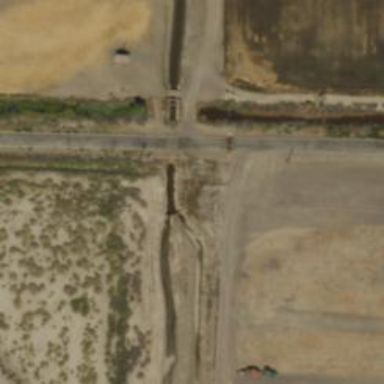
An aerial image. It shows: Sluice gate on the waterway.